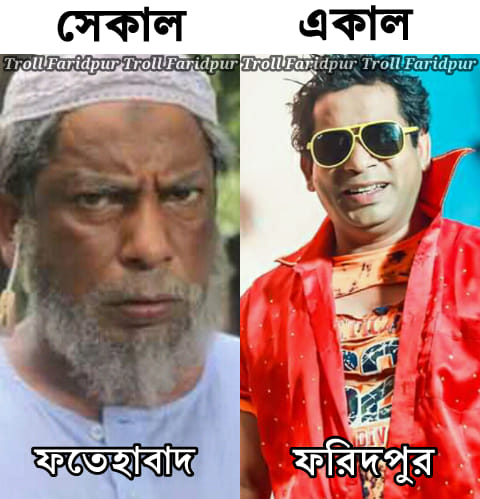
Caption: সেকাল    ফতেহাবাদ      একাল    ফরিদপুর
Label: non-hate